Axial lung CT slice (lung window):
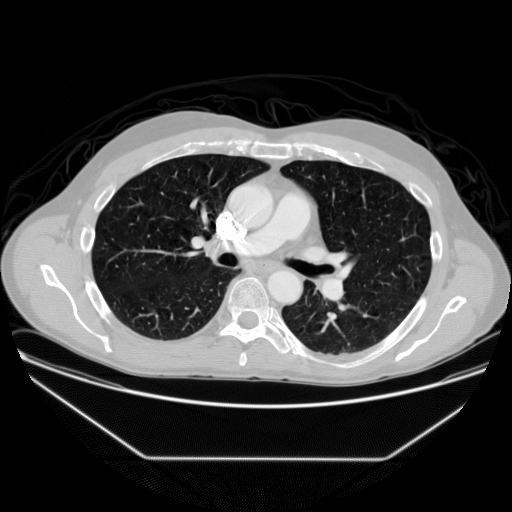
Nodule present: no